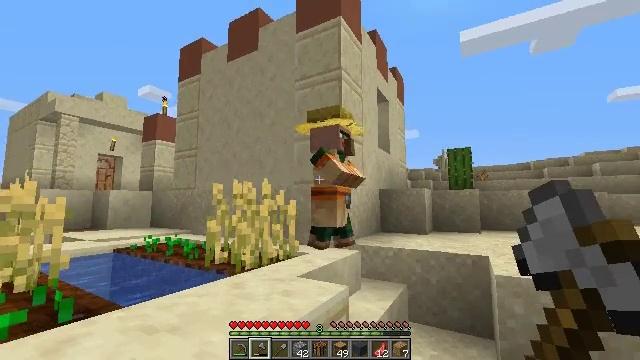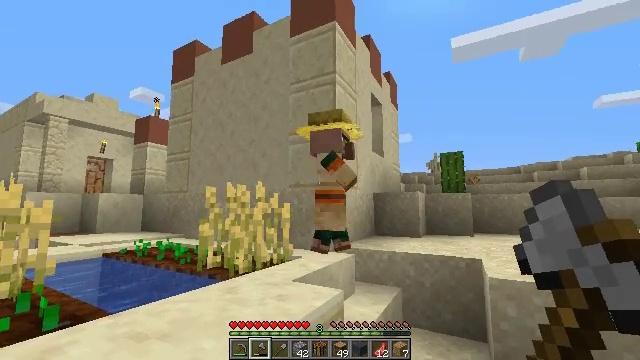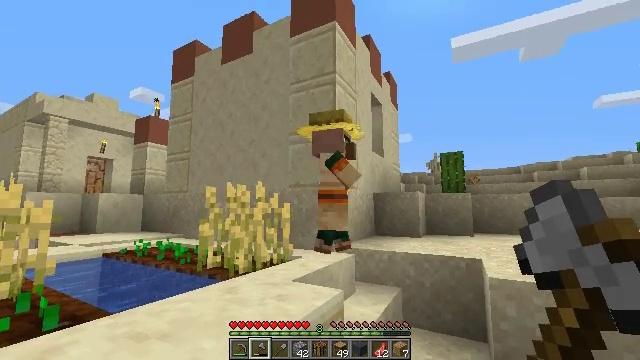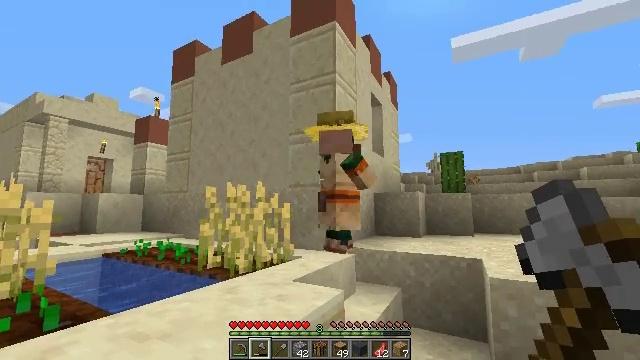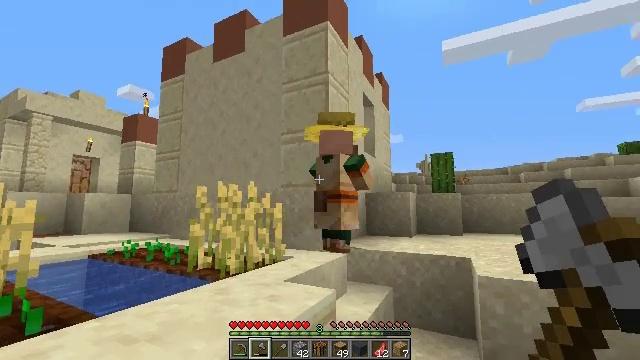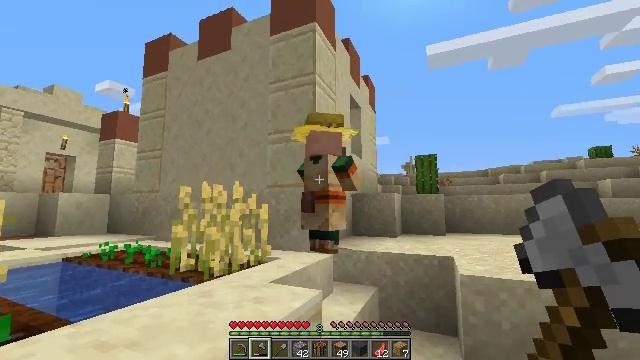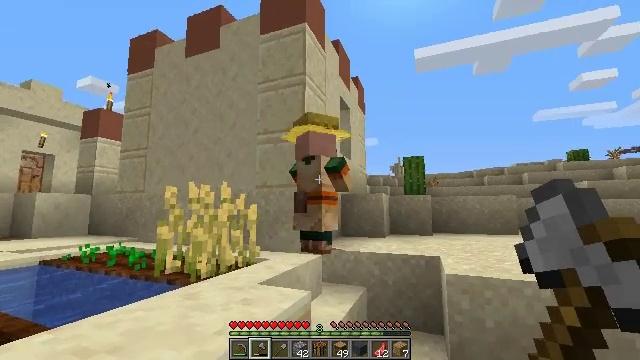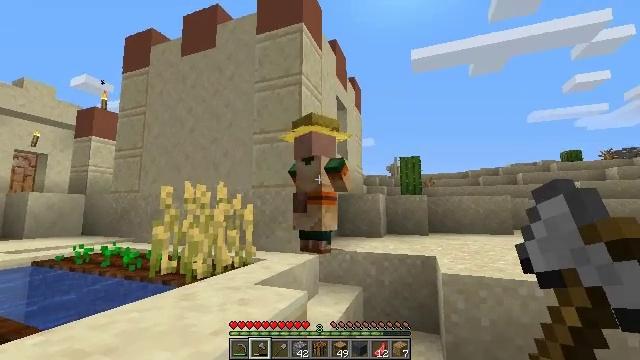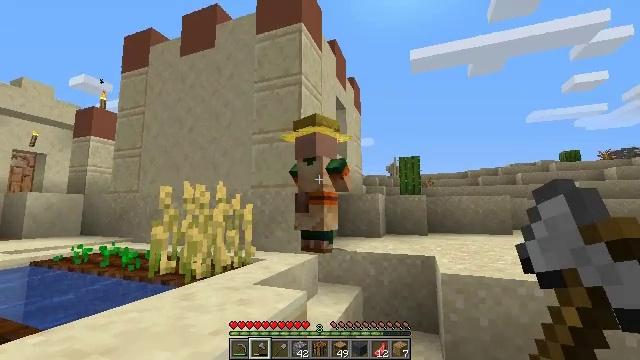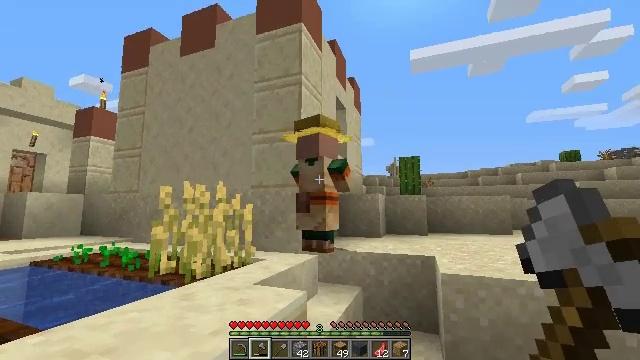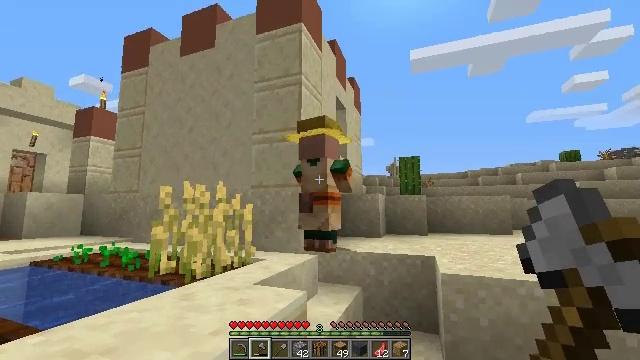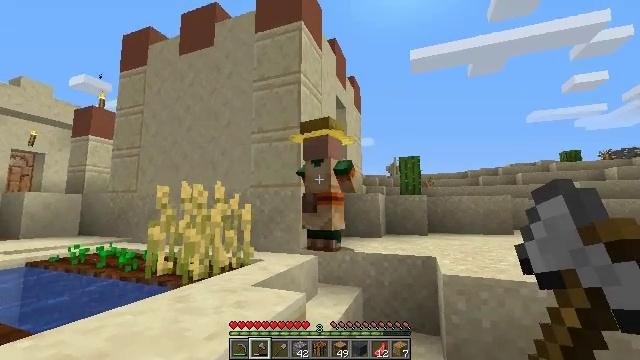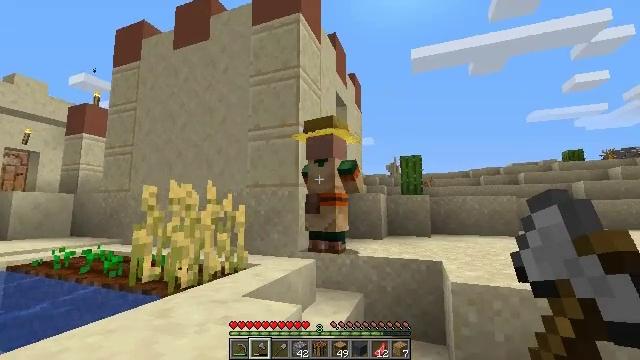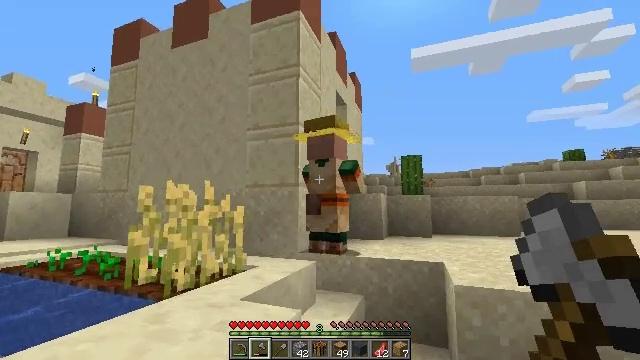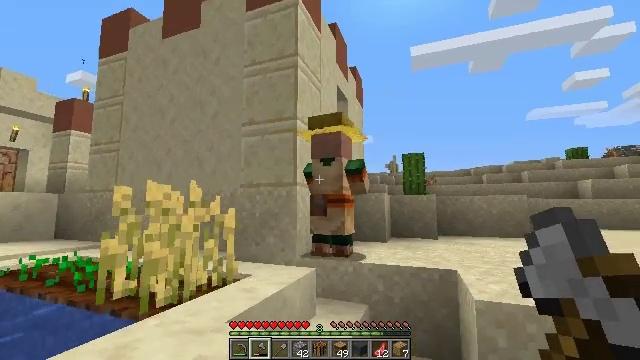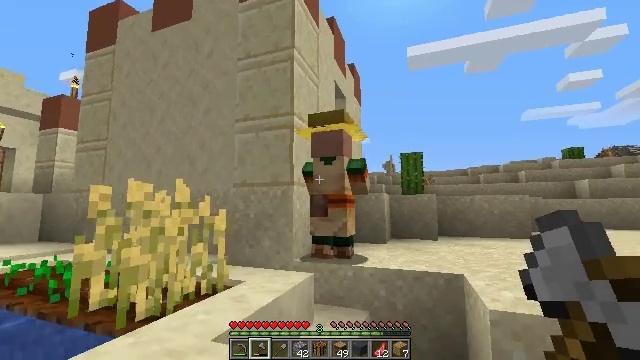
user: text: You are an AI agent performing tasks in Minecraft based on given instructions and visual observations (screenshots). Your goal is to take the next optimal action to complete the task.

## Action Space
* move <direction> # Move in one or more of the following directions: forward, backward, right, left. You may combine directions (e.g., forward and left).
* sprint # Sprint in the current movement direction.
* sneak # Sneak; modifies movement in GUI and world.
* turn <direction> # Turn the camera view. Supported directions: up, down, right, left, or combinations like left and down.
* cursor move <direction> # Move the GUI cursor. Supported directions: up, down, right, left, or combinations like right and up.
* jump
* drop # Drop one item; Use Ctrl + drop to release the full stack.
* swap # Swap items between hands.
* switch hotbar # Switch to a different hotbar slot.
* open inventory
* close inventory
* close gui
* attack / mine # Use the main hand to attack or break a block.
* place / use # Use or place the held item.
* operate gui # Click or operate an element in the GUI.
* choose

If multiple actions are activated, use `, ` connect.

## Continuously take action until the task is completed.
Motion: motion action
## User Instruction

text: Hunt a rabbit.
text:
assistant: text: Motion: turn right
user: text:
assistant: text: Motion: use / place
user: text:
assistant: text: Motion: use / place
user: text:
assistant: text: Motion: turn right, use / place
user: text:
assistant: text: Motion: turn right
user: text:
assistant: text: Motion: turn right
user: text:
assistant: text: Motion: no_op
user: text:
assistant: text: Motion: no_op
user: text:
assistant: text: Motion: no_op
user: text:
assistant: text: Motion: no_op
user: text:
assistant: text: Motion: move forward
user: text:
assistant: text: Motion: move forward
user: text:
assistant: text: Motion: move forward
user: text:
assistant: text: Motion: move forward
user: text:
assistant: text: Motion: move forward
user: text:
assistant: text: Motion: move forward
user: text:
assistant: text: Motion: move forward, turn right
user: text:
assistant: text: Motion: move forward, turn right
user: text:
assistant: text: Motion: move forward, turn right
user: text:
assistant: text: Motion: use / place
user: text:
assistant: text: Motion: use / place
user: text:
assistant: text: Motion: use / place
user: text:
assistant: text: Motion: use / place
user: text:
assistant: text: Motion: no_op
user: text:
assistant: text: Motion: no_op
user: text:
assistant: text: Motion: no_op
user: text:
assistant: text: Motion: no_op
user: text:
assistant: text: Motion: no_op
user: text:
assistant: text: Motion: no_op
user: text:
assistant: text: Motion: no_op